Field crop: maize
Growth stage: 1
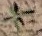
Species: atriplex